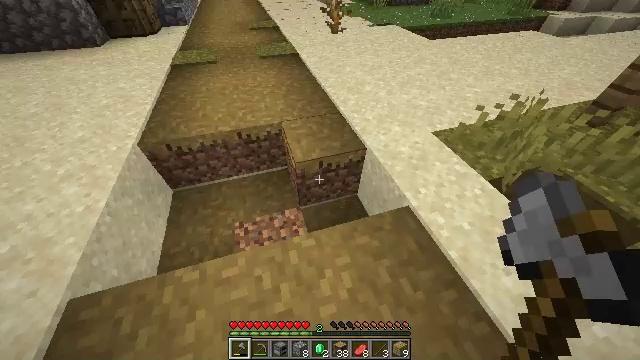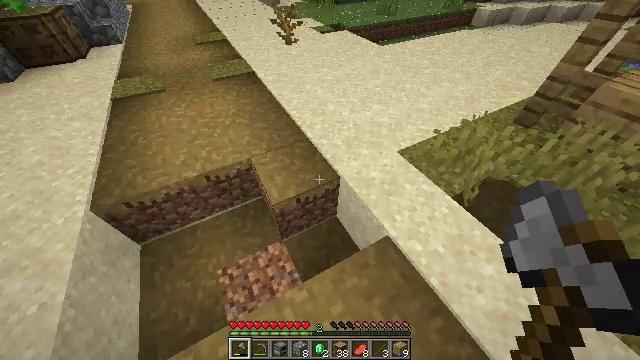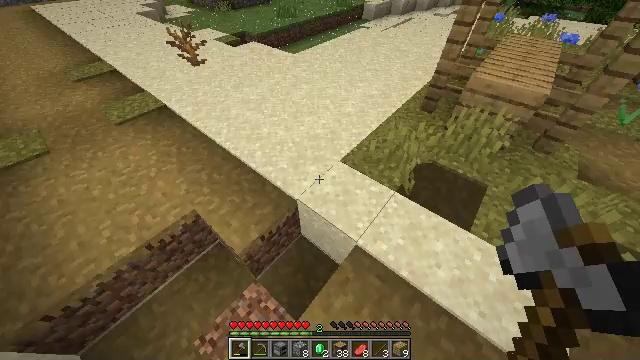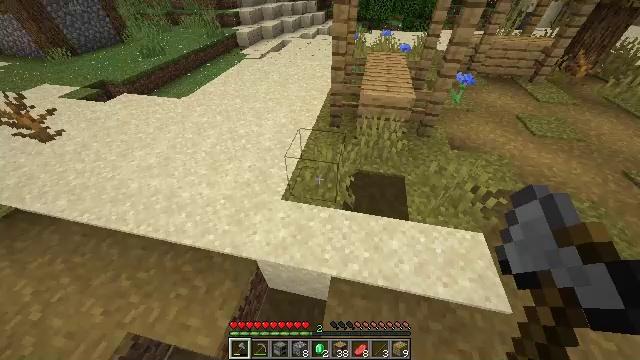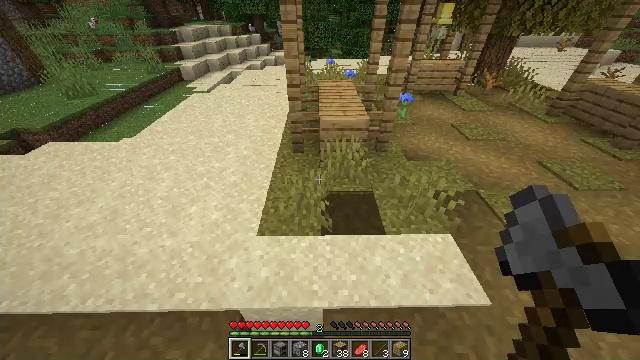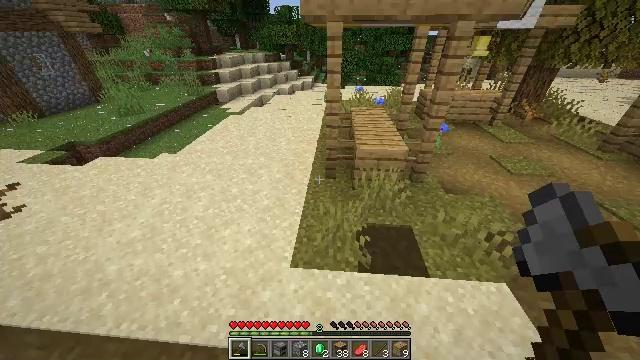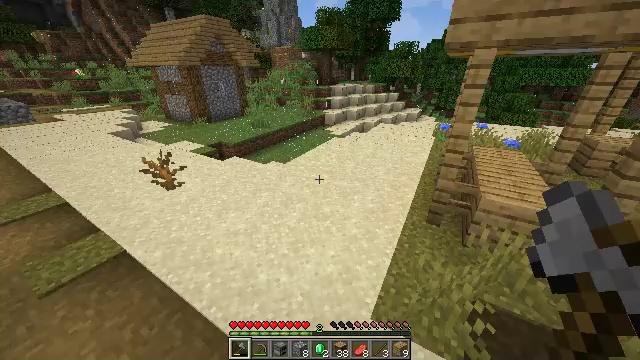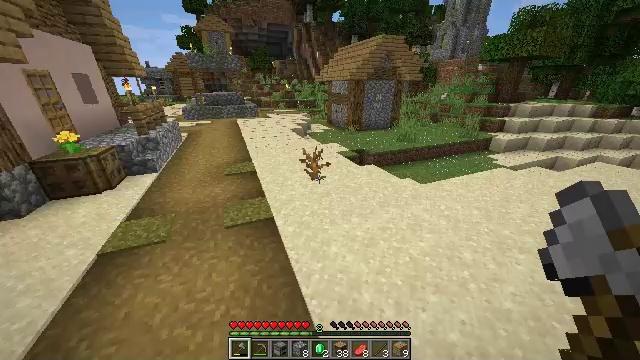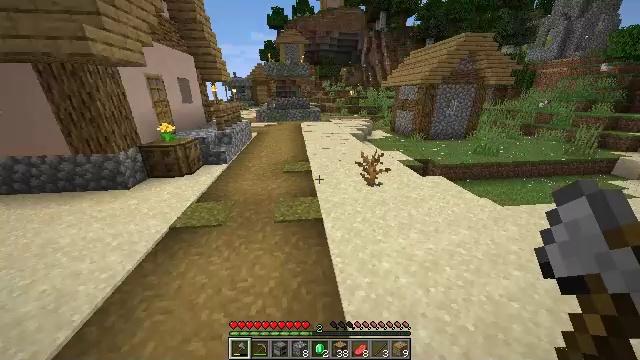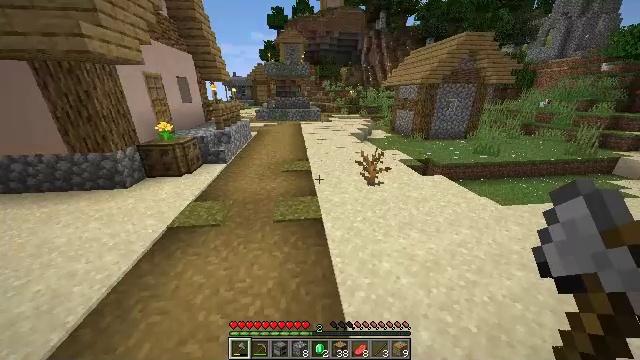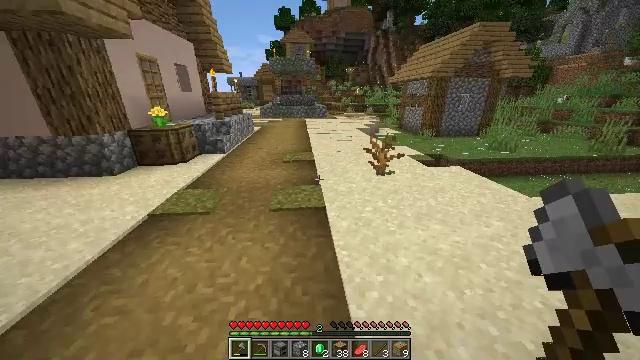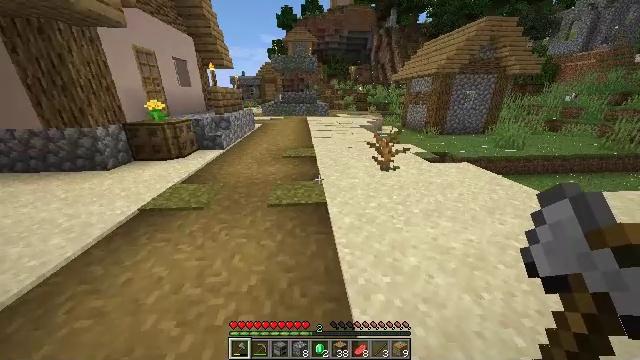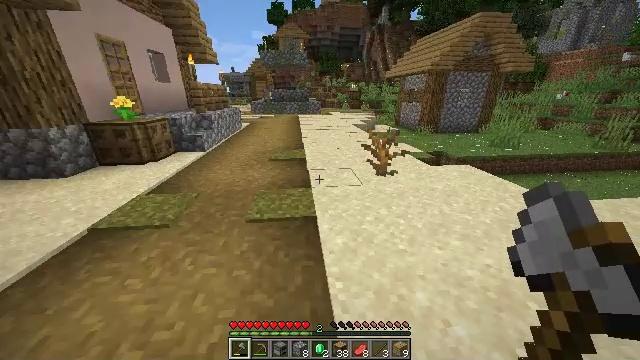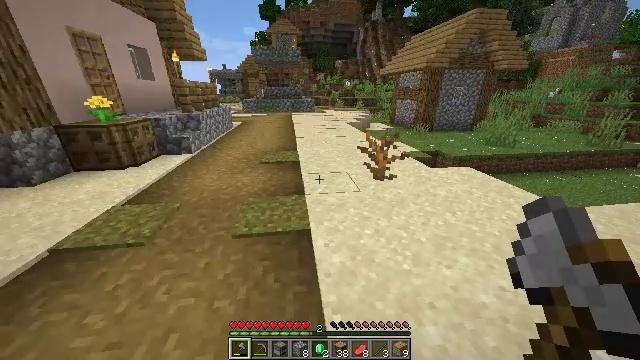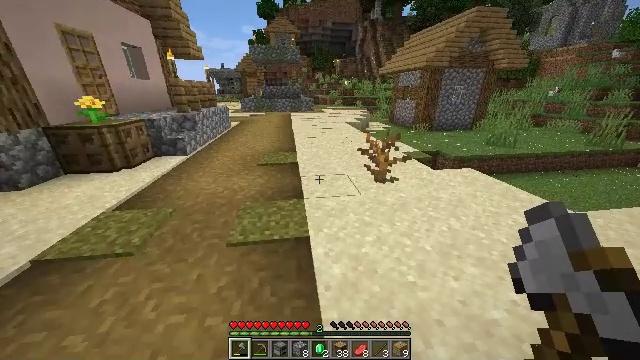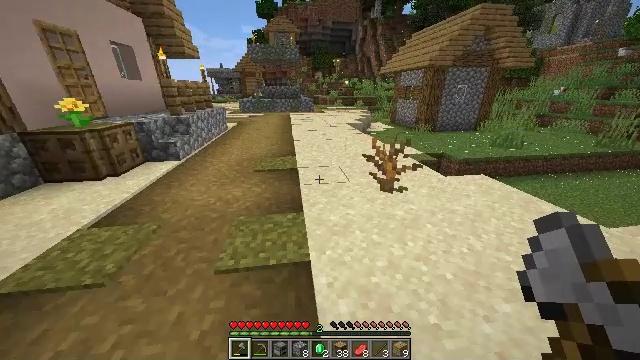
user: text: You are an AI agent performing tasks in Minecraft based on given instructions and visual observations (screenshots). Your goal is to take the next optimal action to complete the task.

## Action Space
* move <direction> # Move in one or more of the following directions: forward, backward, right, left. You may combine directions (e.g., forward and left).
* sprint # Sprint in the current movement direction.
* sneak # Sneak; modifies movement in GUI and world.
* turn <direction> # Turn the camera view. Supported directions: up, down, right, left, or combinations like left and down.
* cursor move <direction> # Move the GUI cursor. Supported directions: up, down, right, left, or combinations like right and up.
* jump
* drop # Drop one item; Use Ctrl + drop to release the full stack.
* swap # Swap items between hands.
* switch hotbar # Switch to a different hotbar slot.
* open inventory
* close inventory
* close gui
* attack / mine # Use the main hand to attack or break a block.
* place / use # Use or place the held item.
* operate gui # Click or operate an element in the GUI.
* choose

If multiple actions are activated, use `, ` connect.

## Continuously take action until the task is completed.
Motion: motion action
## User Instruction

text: Attack the stonecutter to pick it up.
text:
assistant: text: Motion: move forward, sprint, turn right and down, jump
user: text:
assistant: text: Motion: move forward, sprint, turn right
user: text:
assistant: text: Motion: move forward, sprint, turn right and up
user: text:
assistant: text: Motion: move forward and move left, sprint, turn right and up
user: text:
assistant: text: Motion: move forward and move left, sprint, turn left and up
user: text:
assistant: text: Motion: move forward and move left, sprint, turn left and up
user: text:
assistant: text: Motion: move forward and move left, sprint, turn left and up
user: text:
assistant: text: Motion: move forward and move left, sprint, turn left and up
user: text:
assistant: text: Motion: move forward and move left, sprint
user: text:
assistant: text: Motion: move forward, sprint, turn left
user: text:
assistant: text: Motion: move forward, sprint
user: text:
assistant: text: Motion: move forward, sprint, turn right
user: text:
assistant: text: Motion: move forward, sprint, turn right
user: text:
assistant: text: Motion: move forward, sprint
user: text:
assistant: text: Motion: move forward, sprint
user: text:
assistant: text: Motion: move forward, sprint, turn left
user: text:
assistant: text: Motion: move forward, sprint, turn left and up
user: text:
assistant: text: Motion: move forward, sprint, turn left and up
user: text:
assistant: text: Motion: move forward, sprint, turn right and up
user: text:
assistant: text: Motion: move forward, sprint, turn left and up
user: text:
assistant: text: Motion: move forward, sprint, turn left and up
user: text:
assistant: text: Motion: move forward, sprint, turn left and up
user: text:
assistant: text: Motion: move forward and move right, sprint, turn left
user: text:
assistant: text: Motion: move forward and move right, sprint, turn left and down
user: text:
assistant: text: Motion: move forward and move right, sprint, turn left and down
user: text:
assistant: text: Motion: move forward and move right, sprint, turn left and down
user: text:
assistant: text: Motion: move forward, sprint, turn left
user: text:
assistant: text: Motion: move forward and move right, sprint, turn left
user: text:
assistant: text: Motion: move forward and move right, sprint, turn left
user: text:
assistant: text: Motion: move forward and move right, turn left